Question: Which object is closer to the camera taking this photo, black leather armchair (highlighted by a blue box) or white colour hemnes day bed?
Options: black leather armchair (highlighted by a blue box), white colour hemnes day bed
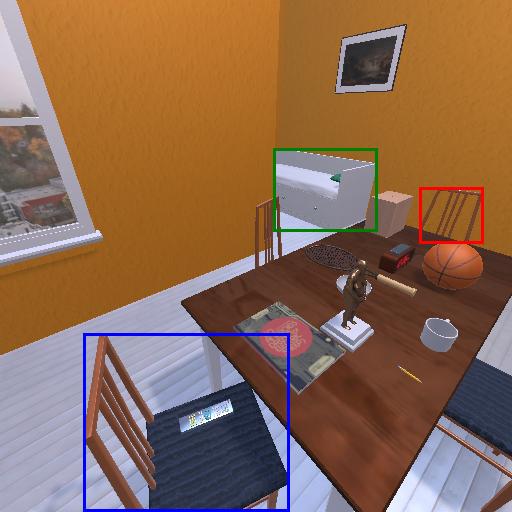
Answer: black leather armchair (highlighted by a blue box)